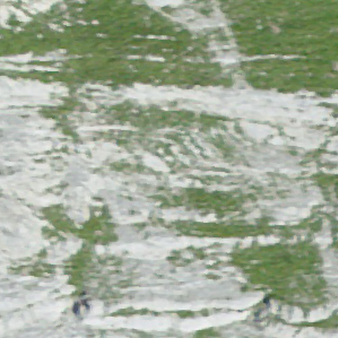
Label: other